Question: What is the best way to find the linear regression of loglog data using numpy? When I plot the data and try
'''
A = np.vstack([np.log10(X), np.ones(len(X))]).T
m, c = np.linalg.lstsq(A, np.log10(Y))[0]
ax.plot(X, [m*x + c for x in X], 'r')
'''
where X and Y are the data lists, this is the result, obviously incorrect:

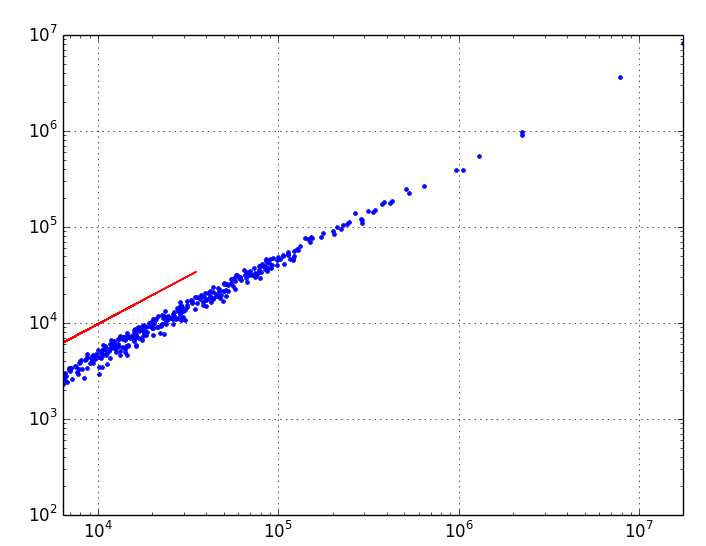
Answer: If you do a linear regression on
'''
log10(y) = m*log10(x) + c
'''
then in (x,y) coordinates you have
'''
y = (10**c) * x**m
'''
That is, you have fit a power law to your data. Change this
'''
ax.plot(X, [m*x + c for x in X], 'r')
'''
to
'''
ax.plot(X, np.power(10, c) * np.power(X, m), 'r')
'''